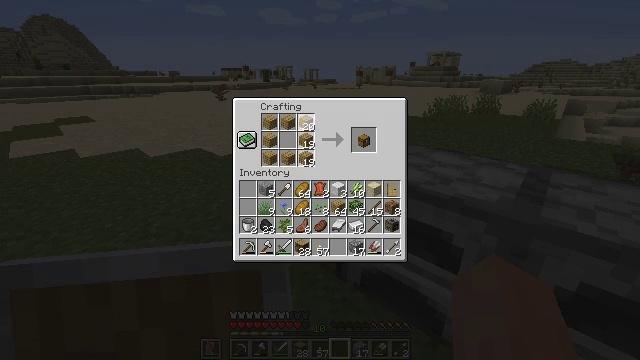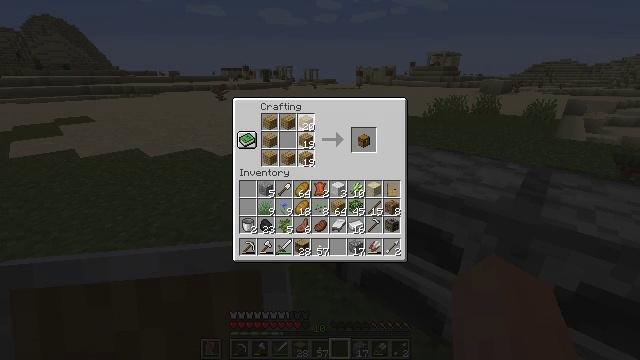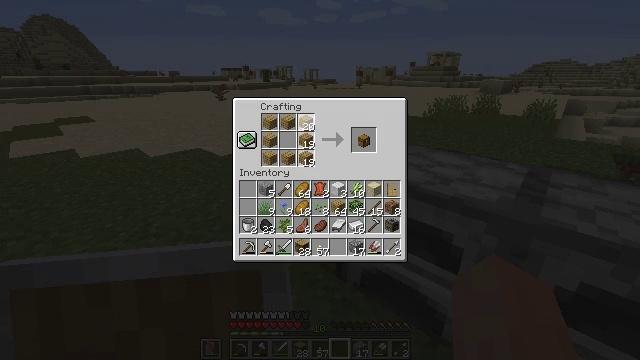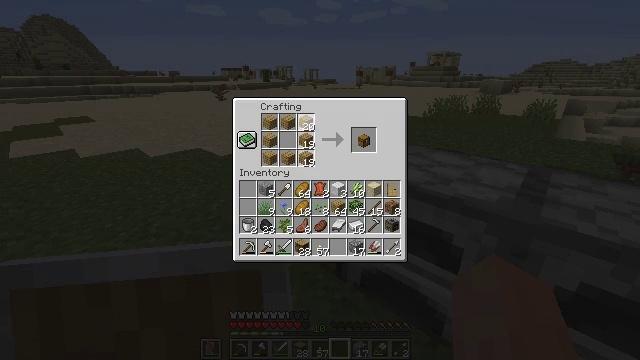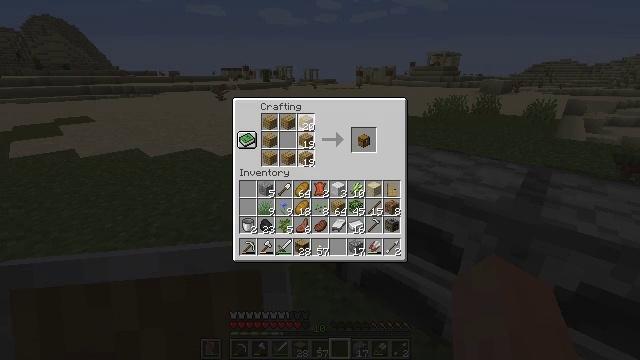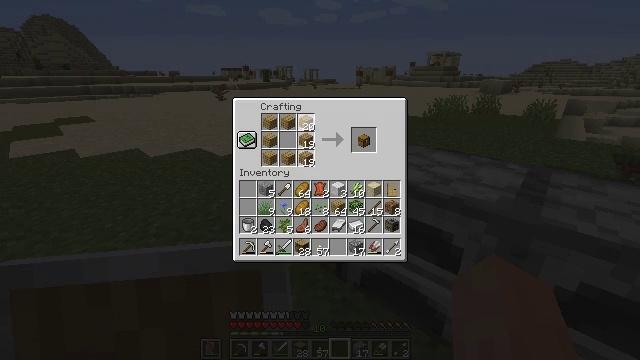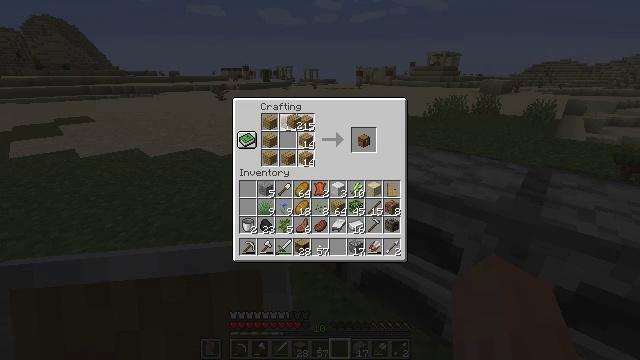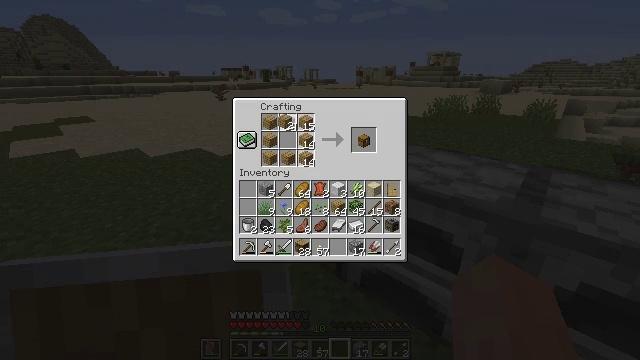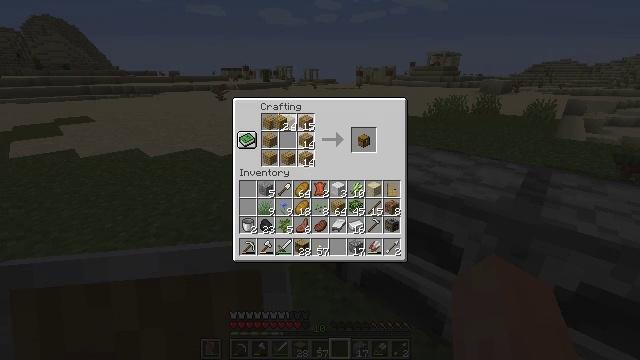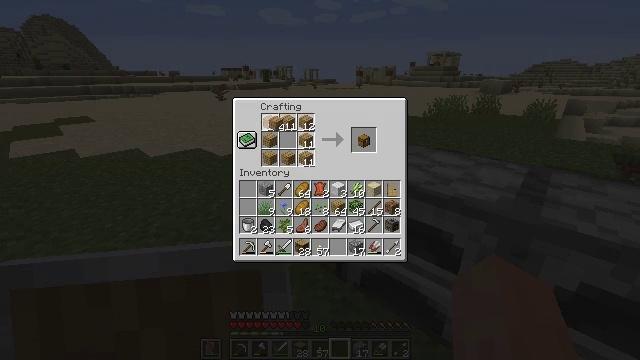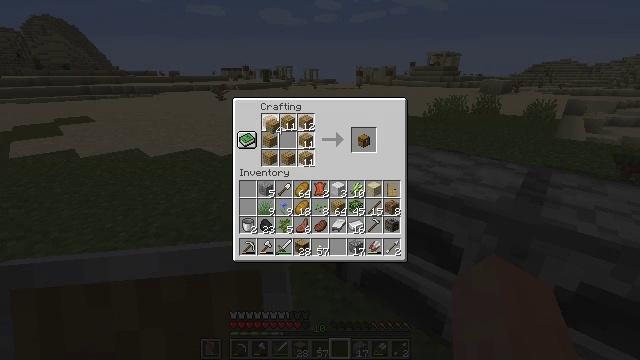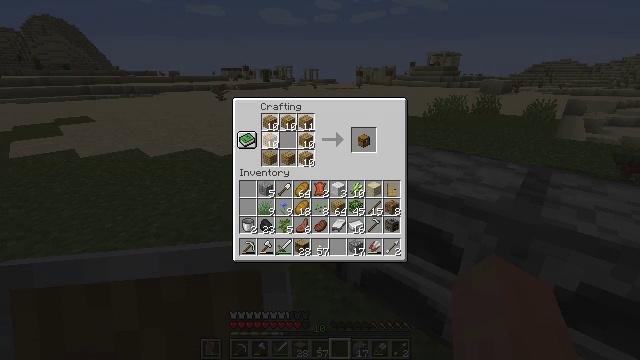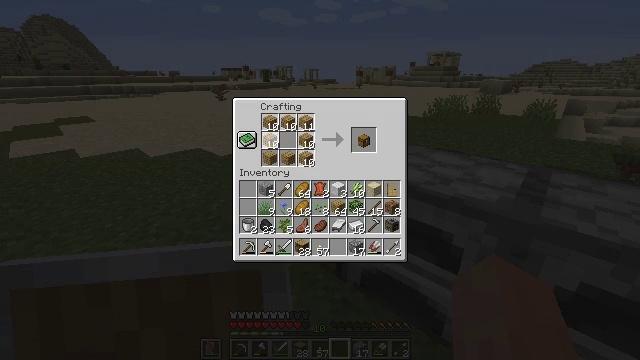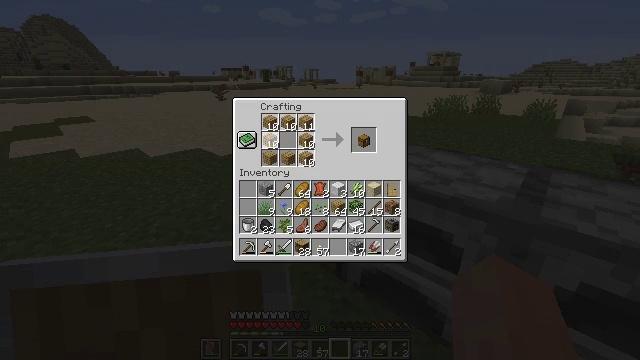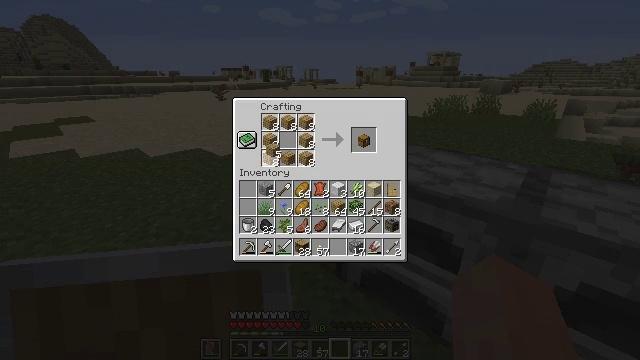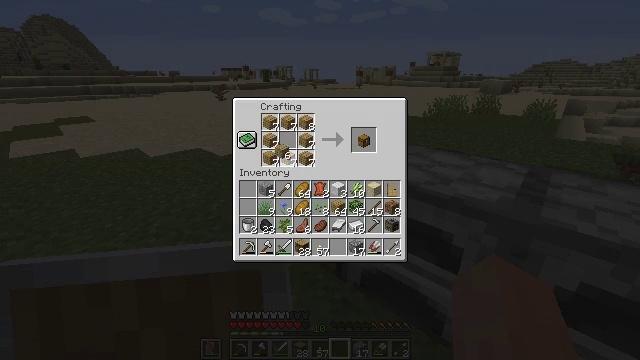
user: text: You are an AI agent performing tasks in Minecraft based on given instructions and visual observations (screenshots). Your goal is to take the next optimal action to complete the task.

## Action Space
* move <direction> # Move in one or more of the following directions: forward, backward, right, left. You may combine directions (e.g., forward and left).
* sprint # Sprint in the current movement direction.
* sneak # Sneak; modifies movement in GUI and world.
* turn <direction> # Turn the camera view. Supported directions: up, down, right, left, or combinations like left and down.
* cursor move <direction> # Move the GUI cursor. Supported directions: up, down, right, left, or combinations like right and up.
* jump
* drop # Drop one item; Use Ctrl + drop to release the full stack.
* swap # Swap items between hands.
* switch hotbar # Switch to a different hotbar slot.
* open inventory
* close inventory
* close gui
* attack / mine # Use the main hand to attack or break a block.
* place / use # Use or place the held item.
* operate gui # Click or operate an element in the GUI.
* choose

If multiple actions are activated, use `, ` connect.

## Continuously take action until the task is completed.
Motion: motion action
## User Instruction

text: Make a chest using planks.
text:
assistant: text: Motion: operate gui
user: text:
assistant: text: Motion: operate gui
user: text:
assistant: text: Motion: operate gui
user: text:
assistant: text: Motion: operate gui
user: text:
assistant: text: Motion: operate gui
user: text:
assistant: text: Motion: operate gui
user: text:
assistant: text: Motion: cursor move left, operate gui
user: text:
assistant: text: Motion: operate gui
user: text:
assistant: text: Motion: operate gui
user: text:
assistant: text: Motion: operate gui
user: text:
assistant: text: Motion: operate gui
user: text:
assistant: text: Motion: cursor move down, operate gui
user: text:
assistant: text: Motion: operate gui
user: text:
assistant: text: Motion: operate gui
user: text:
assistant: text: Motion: cursor move right, operate gui
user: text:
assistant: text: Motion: cursor move right, operate gui
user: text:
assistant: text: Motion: operate gui
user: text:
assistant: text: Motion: operate gui
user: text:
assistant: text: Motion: operate gui
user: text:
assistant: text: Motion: no_op
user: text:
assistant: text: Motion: no_op
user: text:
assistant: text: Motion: no_op
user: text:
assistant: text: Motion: cursor move right
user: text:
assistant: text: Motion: cursor move right
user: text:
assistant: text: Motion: cursor move right
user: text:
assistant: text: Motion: no_op
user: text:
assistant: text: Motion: cursor move left
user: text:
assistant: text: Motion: cursor move left and down
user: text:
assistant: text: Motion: cursor move left and down
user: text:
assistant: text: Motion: cursor move left and down